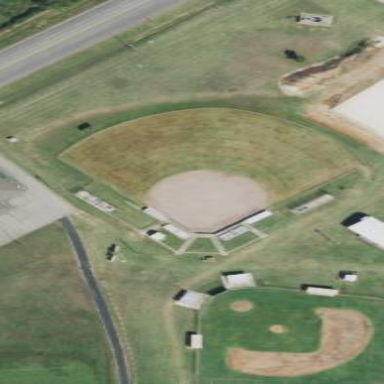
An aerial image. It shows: Softball pitch for leisure land activities.